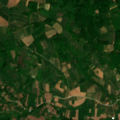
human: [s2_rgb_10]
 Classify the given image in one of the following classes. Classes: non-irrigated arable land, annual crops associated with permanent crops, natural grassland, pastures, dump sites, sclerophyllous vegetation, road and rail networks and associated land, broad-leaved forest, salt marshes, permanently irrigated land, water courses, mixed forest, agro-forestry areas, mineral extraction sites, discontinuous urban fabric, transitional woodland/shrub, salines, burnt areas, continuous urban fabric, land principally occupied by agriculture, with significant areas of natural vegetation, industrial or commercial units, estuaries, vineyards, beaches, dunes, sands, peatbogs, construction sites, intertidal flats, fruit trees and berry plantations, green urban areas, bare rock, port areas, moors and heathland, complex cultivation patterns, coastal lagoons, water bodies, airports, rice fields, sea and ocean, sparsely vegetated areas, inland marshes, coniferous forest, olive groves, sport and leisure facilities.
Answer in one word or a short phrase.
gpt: complex cultivation patterns, land principally occupied by agriculture, with significant areas of natural vegetation, broad-leaved forest